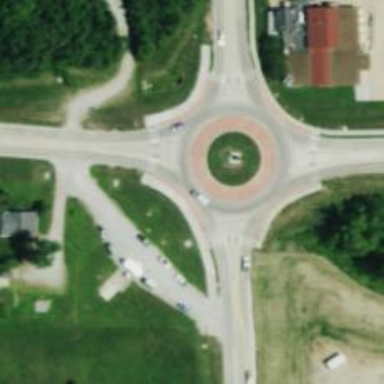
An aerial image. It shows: Secondary road leading to roundabout.